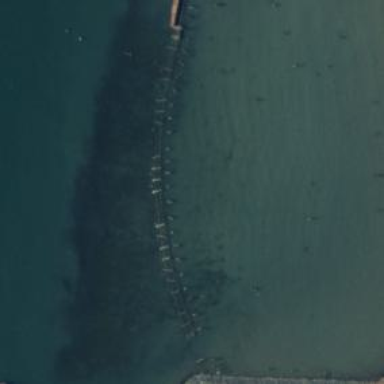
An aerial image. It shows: Ruined pier made by man.